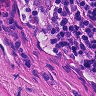
Metastatic tissue present: no